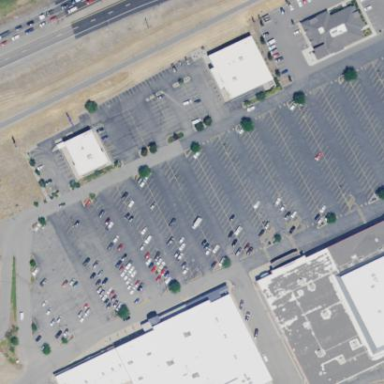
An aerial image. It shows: Retail area.